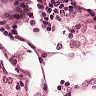
Metastatic tissue present: no